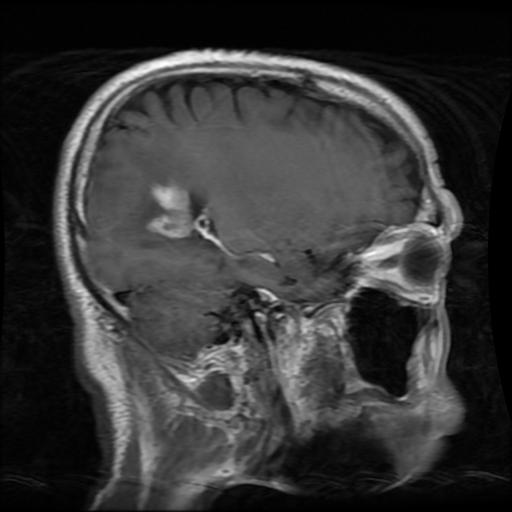
Label: glioma